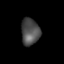
Tissue: lung
Cell type: T cells
Senescence score: 0.2418
Nuclear area (px): 486
Mean DAPI intensity: 77.076